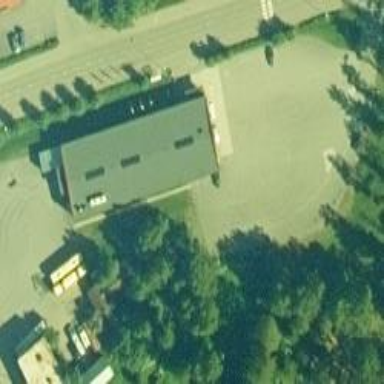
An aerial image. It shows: Convenience shop.